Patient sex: M
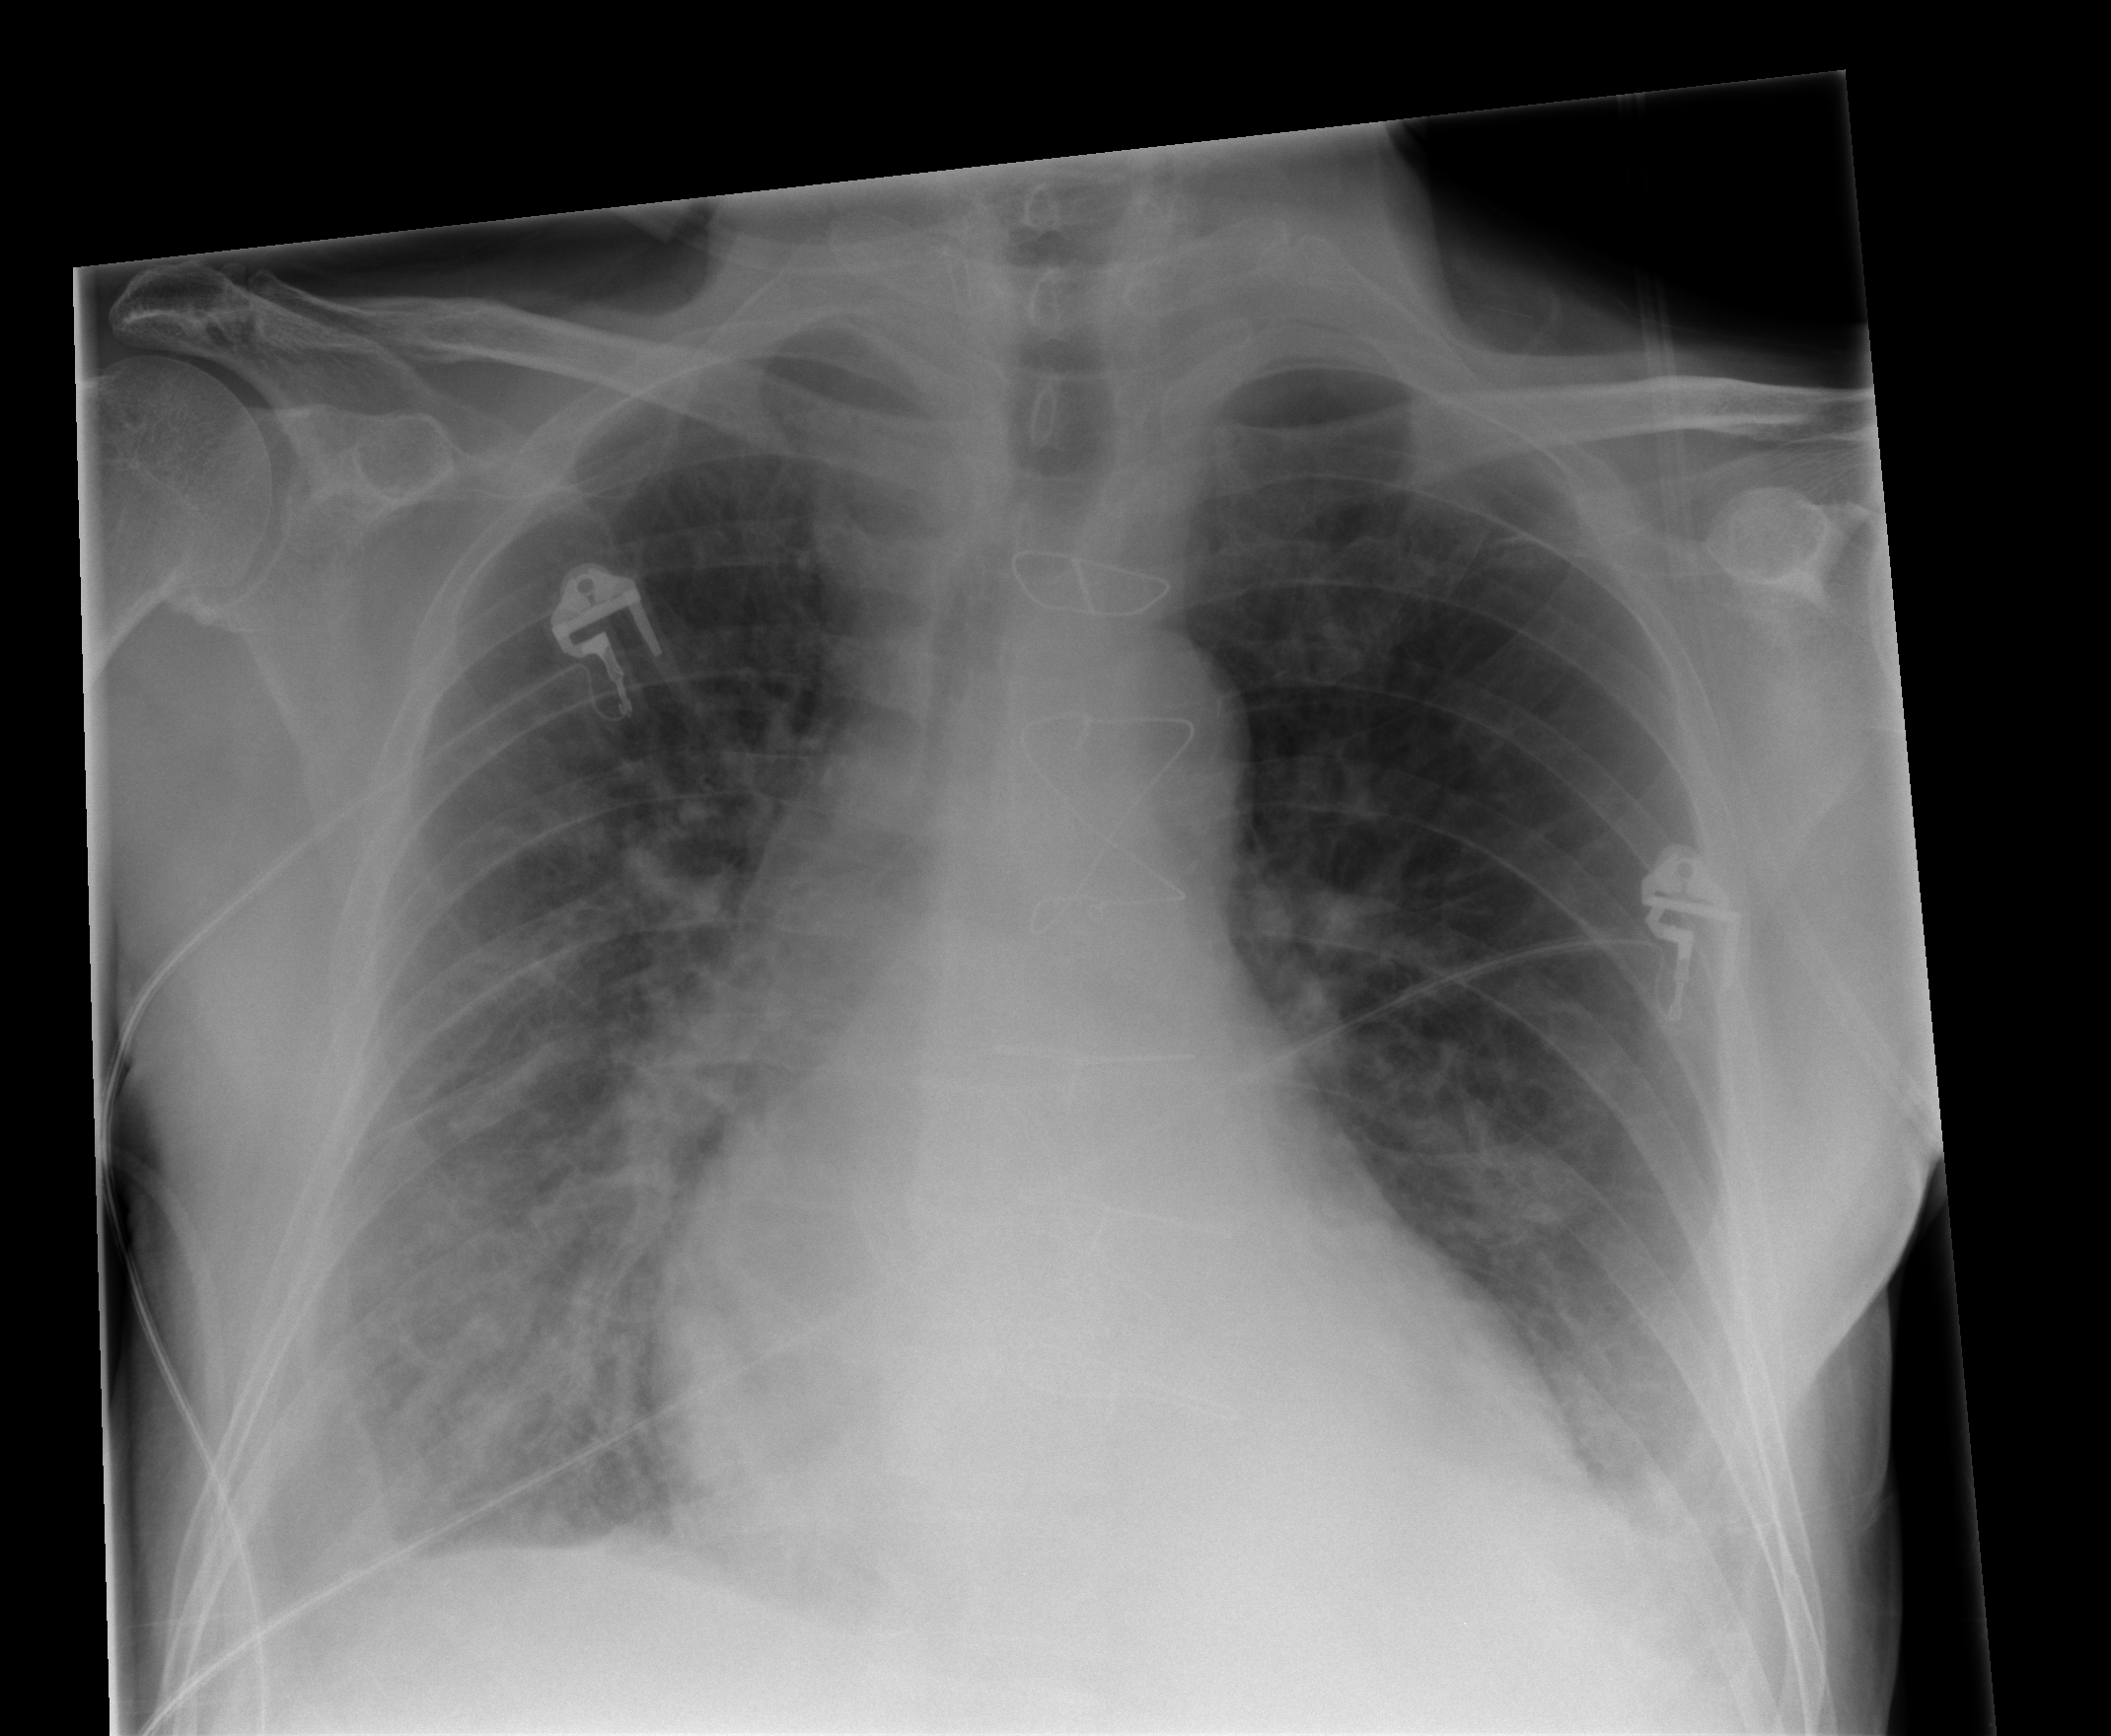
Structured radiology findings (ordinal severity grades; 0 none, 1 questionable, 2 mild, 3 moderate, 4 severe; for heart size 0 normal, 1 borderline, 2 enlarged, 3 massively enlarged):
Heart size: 2
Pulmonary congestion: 2
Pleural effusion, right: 2
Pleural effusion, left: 2
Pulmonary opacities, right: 2
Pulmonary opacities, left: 2
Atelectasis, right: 2
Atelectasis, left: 2